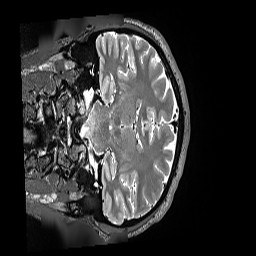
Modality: T2w
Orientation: coronal
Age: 36
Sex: male